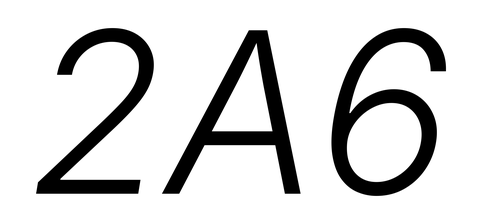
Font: Inter-Italic_Light_Italic